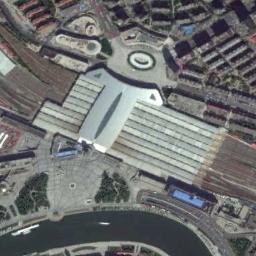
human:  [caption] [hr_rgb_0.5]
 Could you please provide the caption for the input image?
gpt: The railway station is between some buildings and river .

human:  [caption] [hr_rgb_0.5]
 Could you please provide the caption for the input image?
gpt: There are many buildings of different shapes and sizes beside the railway station .

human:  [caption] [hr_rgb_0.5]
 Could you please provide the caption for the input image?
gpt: The railway station has some railways and a big building and a river is next to the railway station .

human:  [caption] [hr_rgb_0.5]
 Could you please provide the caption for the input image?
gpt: There is a fully equipped railway station in the city .

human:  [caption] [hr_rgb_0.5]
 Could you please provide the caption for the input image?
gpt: There are many buildings and a river near the railway station .